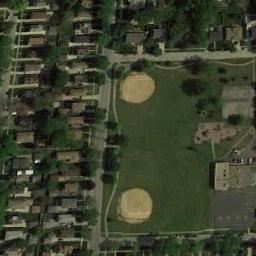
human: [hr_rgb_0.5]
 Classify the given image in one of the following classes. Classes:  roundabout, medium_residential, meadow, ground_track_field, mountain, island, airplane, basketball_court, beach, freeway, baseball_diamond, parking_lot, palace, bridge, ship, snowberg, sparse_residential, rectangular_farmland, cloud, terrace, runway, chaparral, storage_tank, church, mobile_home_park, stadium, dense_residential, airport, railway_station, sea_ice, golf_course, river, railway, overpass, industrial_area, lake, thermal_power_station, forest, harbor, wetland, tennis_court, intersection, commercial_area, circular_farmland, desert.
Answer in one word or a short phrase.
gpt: baseball_diamond